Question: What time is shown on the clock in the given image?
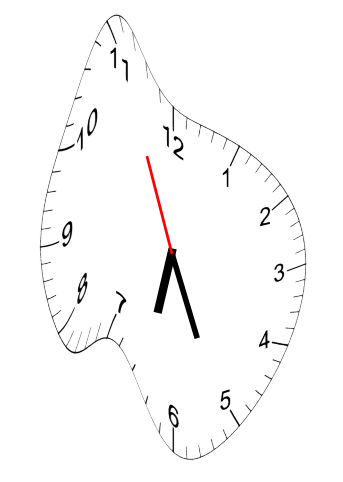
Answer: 06:25:56